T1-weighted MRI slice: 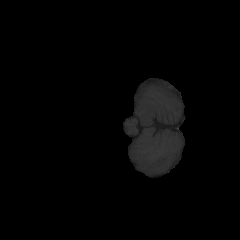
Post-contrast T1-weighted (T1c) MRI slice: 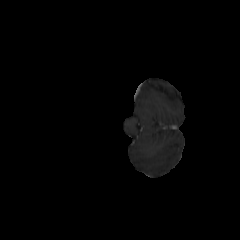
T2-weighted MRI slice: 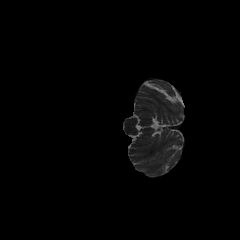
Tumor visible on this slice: no